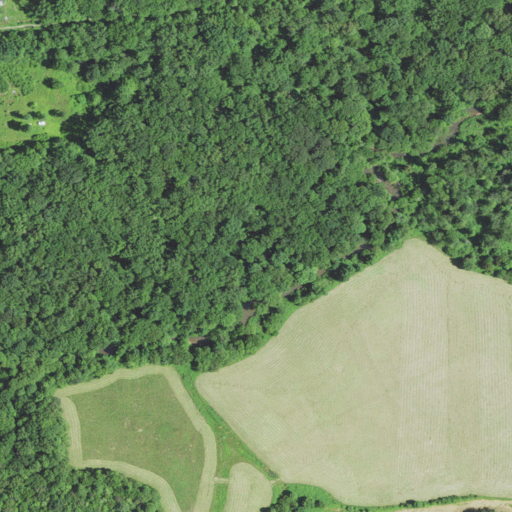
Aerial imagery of valley in West Virginia named Claypool Hollow containing deciduous forest, pasture, evergreen forest, woody wetlands, grassland, medium intensity development, open development, and low intensity development